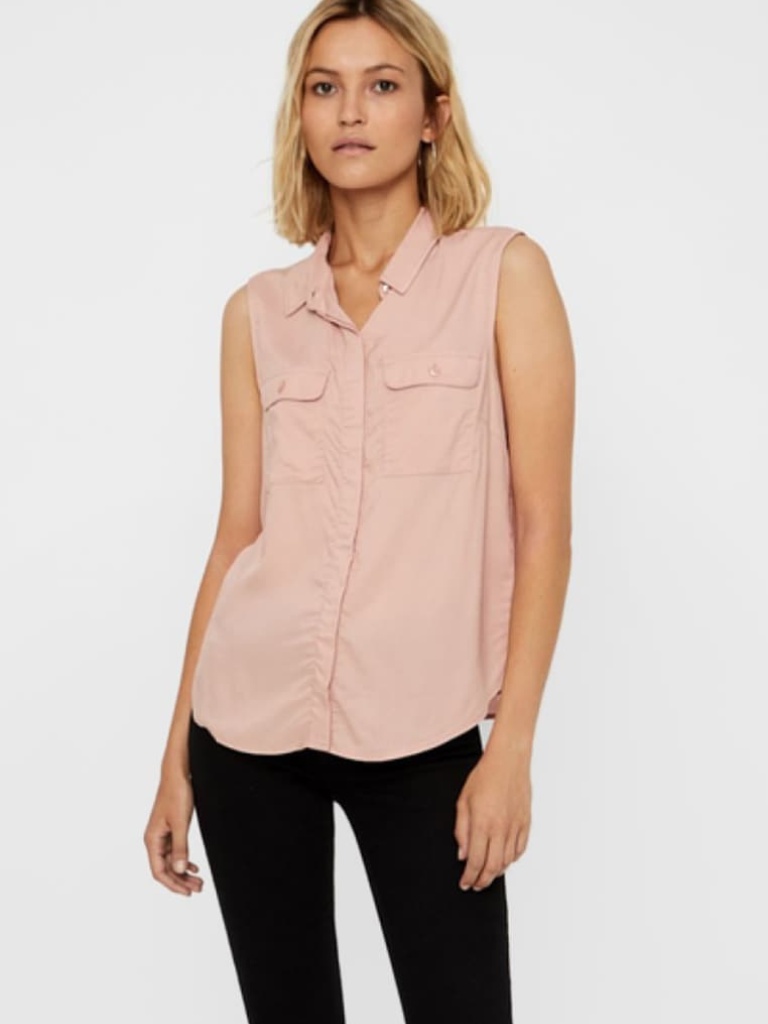
cotton loose sleeveless hip length Untucked collared blouse